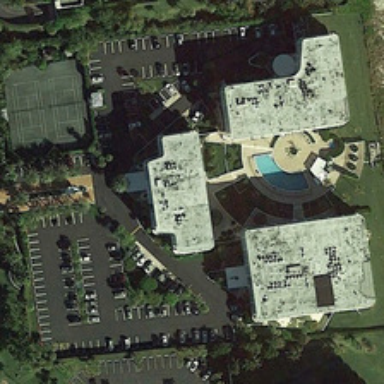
Several buildings with some green trees and parking lots are in a resort .